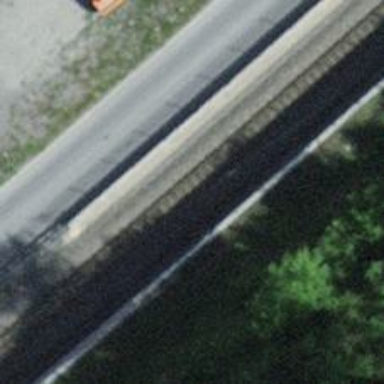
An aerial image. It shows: Narrow-gauge railway track with one electrified contact line.